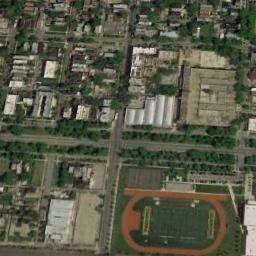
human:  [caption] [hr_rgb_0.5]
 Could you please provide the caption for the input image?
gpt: There are many buildings next to the ground track field .

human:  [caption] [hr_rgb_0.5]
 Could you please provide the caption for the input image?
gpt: The track in the field is not colored .

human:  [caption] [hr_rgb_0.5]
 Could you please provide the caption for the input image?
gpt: A track and field is built in the middle of a residential area, Surrounded by a lot of vegetation .

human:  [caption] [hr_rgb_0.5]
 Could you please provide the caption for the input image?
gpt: The ground track field with a gridiron is on a block .

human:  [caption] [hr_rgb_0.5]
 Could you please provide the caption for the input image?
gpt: There are many buildings around the ground track field with a red track .